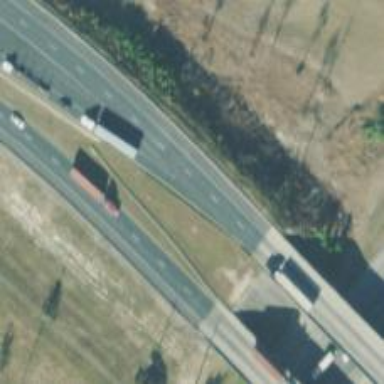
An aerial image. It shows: Bridge over trunk highway expressway.